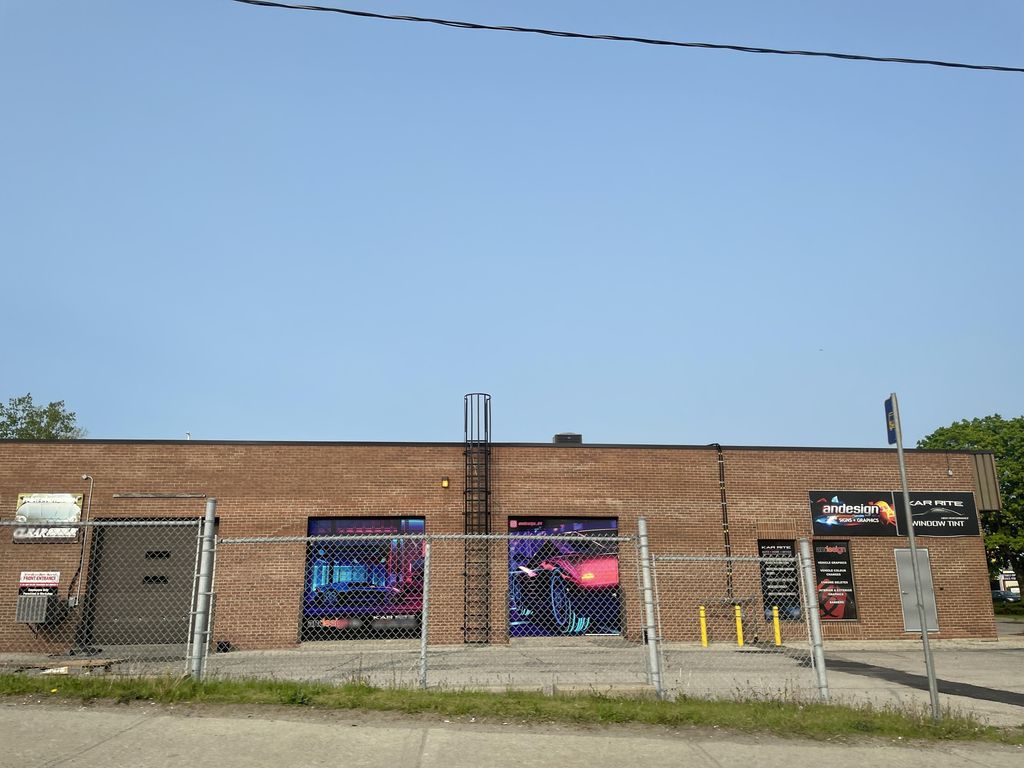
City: kitchener-waterloo